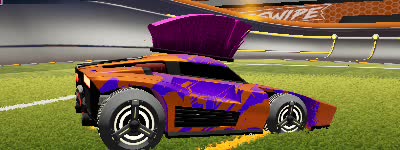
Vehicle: breakout